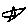
Label: star